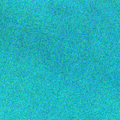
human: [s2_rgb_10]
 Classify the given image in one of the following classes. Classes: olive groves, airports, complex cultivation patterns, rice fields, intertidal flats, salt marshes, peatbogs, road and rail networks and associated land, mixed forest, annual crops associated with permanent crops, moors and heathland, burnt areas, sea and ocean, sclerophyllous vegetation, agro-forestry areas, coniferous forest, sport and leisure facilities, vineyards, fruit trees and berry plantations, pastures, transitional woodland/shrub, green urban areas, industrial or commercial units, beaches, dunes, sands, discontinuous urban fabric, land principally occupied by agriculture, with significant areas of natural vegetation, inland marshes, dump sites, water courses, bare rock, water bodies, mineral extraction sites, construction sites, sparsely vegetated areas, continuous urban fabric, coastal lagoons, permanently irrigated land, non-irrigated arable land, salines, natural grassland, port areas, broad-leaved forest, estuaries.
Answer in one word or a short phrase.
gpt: sea and ocean